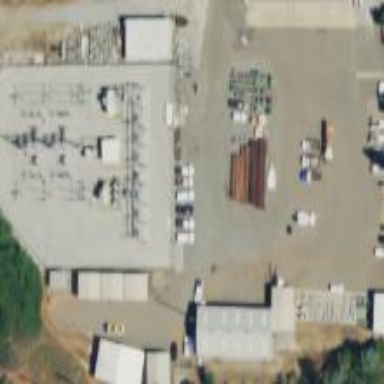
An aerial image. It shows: Substation for power.